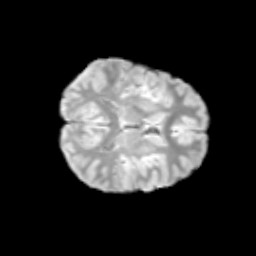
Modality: T2w
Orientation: axial
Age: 12
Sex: male
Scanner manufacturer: siemens
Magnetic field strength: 3 T
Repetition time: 3.8 s
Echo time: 0.07 s